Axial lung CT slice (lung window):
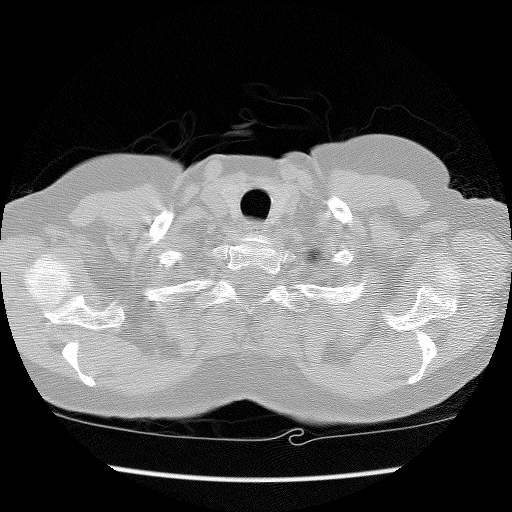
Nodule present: no